Field crop: maize
Growth stage: 1
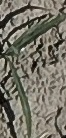
Species: sorghum